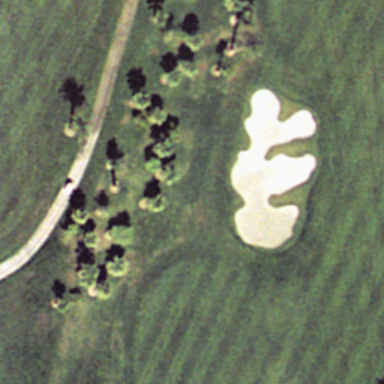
This is a part of a golf course with green turfs and some bunkers and trees .